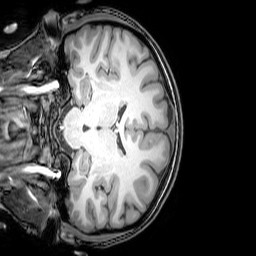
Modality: T1w
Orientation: coronal
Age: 22
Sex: female
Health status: healthy
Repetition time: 0.081 s
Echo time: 0.037 s